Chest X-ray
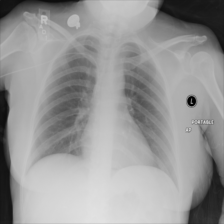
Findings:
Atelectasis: negative
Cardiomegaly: negative
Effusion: negative
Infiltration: negative
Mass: negative
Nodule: negative
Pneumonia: negative
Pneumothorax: negative
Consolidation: negative
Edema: negative
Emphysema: negative
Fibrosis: negative
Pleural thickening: negative
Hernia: negative